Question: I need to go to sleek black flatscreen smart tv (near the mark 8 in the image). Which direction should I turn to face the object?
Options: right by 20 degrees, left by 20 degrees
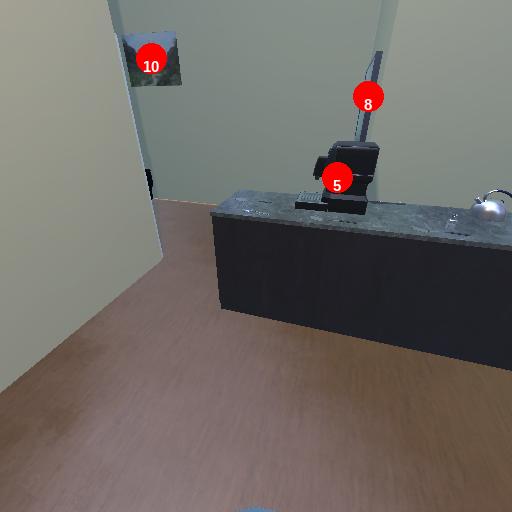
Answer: right by 20 degrees